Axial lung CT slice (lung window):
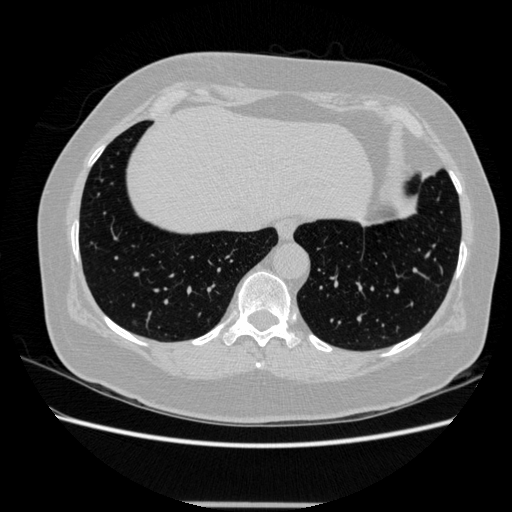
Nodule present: no